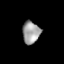
Tissue: lung
Cell type: Myeloid cells
Senescence score: 0.1879
Nuclear area (px): 383
Mean DAPI intensity: 158.582